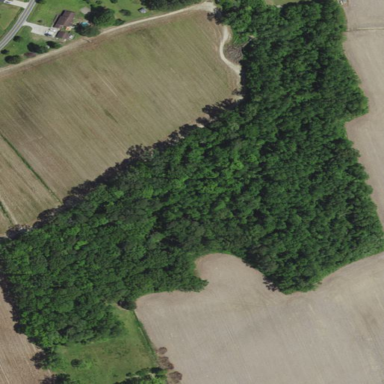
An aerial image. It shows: Mixed woodland area with variety of leaf types and cycles.